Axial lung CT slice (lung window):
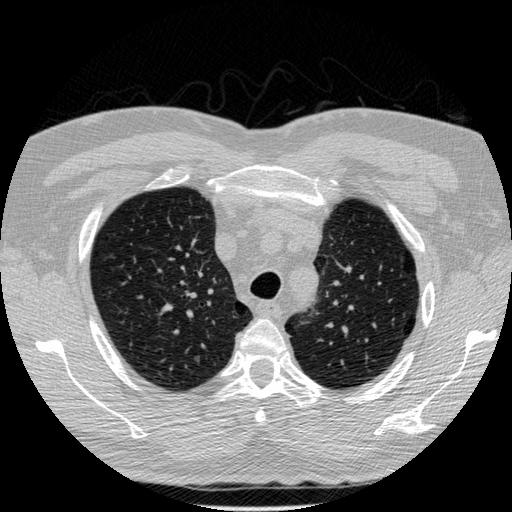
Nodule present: no